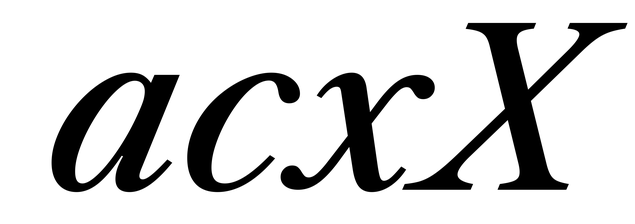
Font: LibreCaslonText-Italic_Medium_Italic